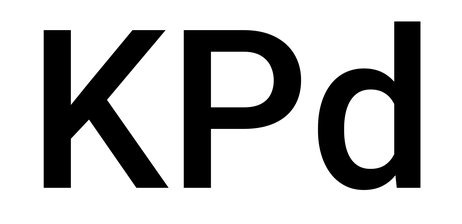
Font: Roboto_Medium